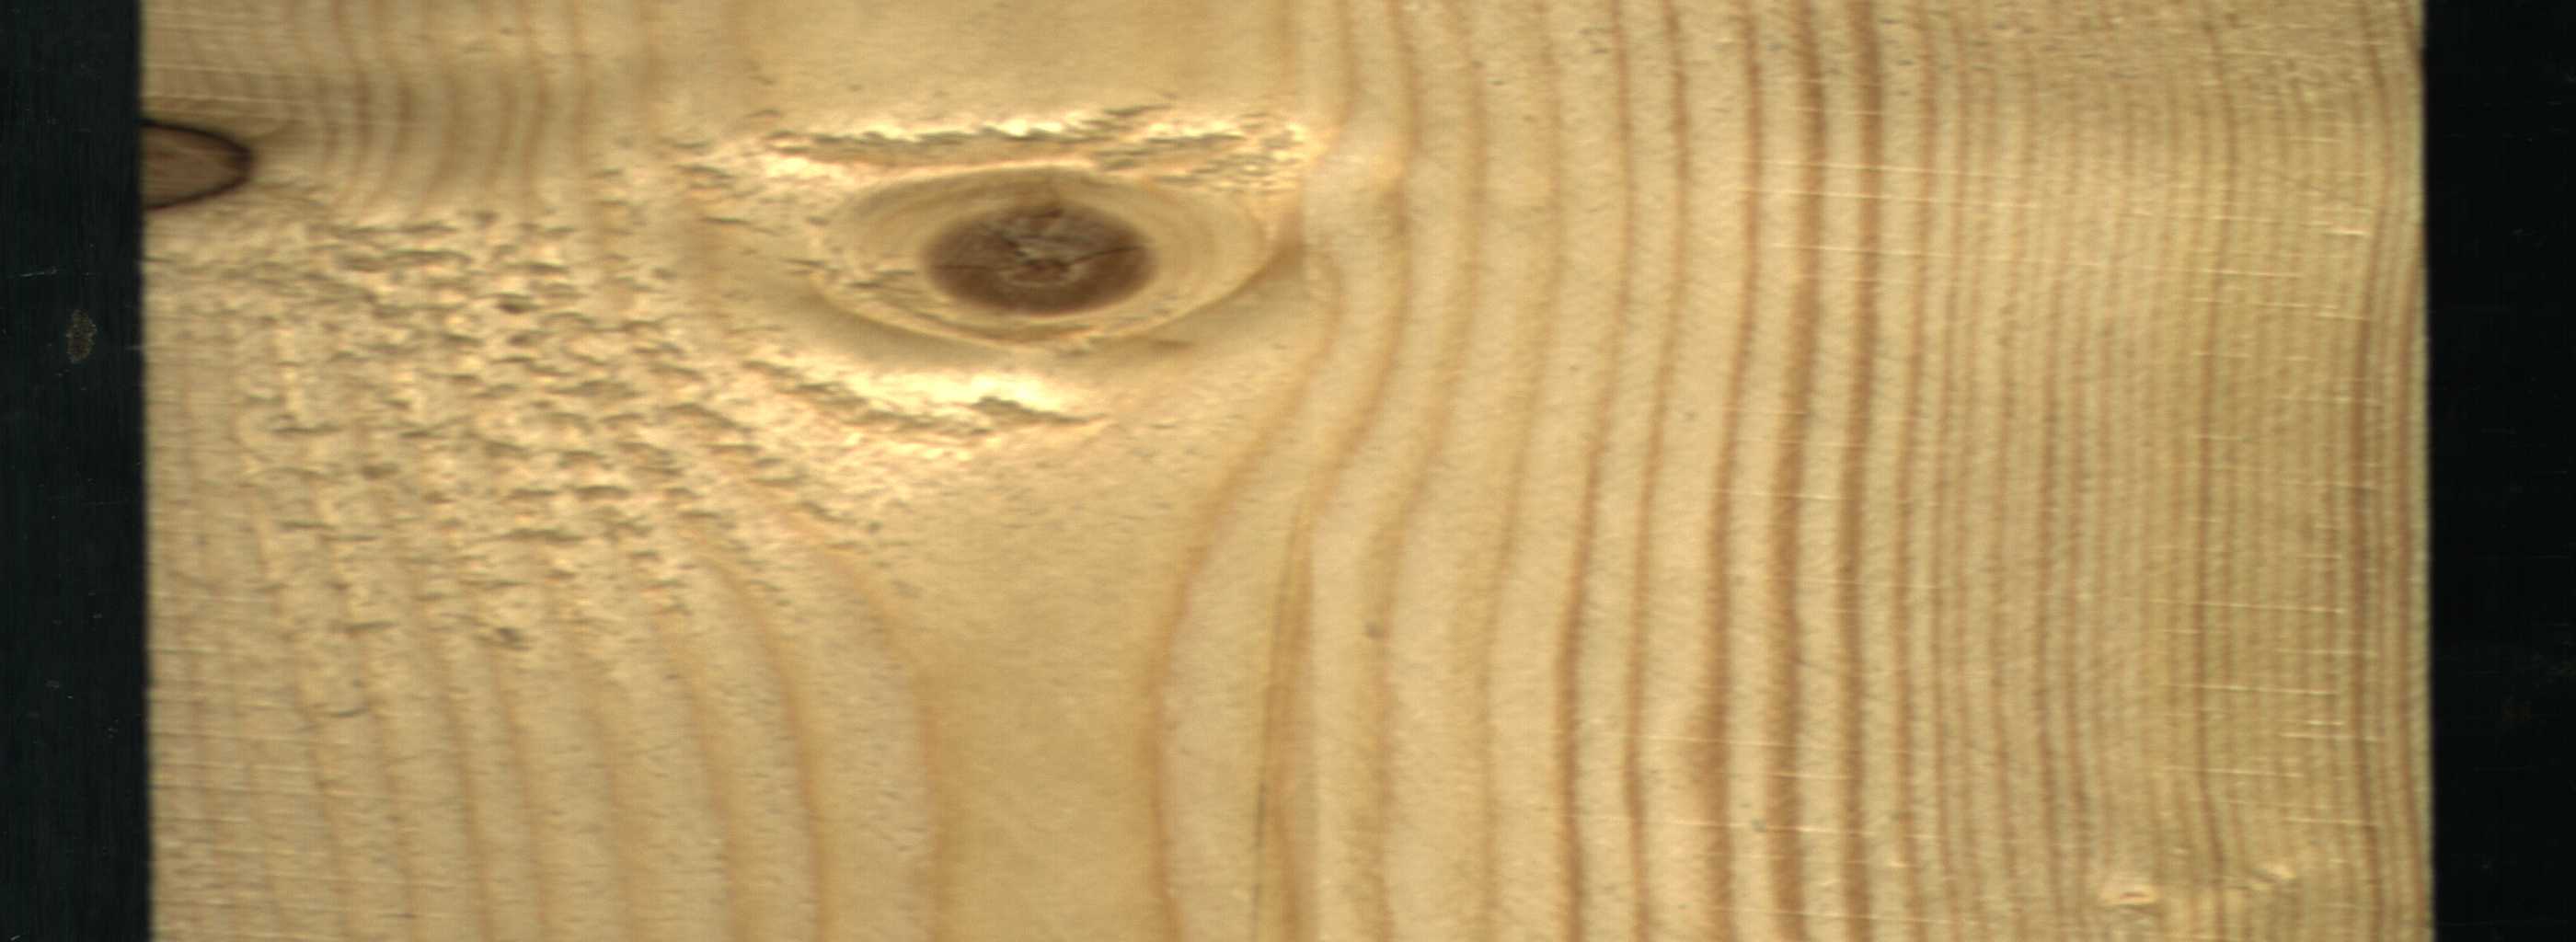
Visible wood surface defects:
knot_with_crack
Dead_Knot